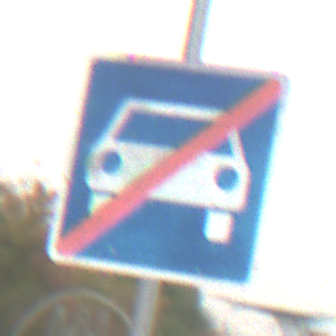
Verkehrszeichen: EndeKraftfahrstrasse
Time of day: MorningAfternoon
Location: Outdoor (Suburban)
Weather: Overcast
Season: NotSpecified
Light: Natural